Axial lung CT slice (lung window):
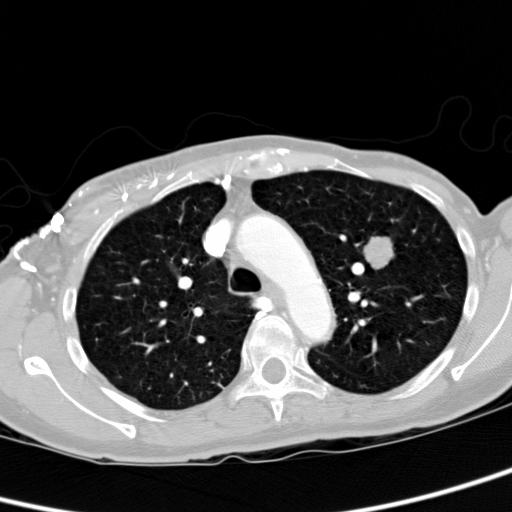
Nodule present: yes
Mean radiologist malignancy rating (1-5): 3.75